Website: walmart
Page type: payment
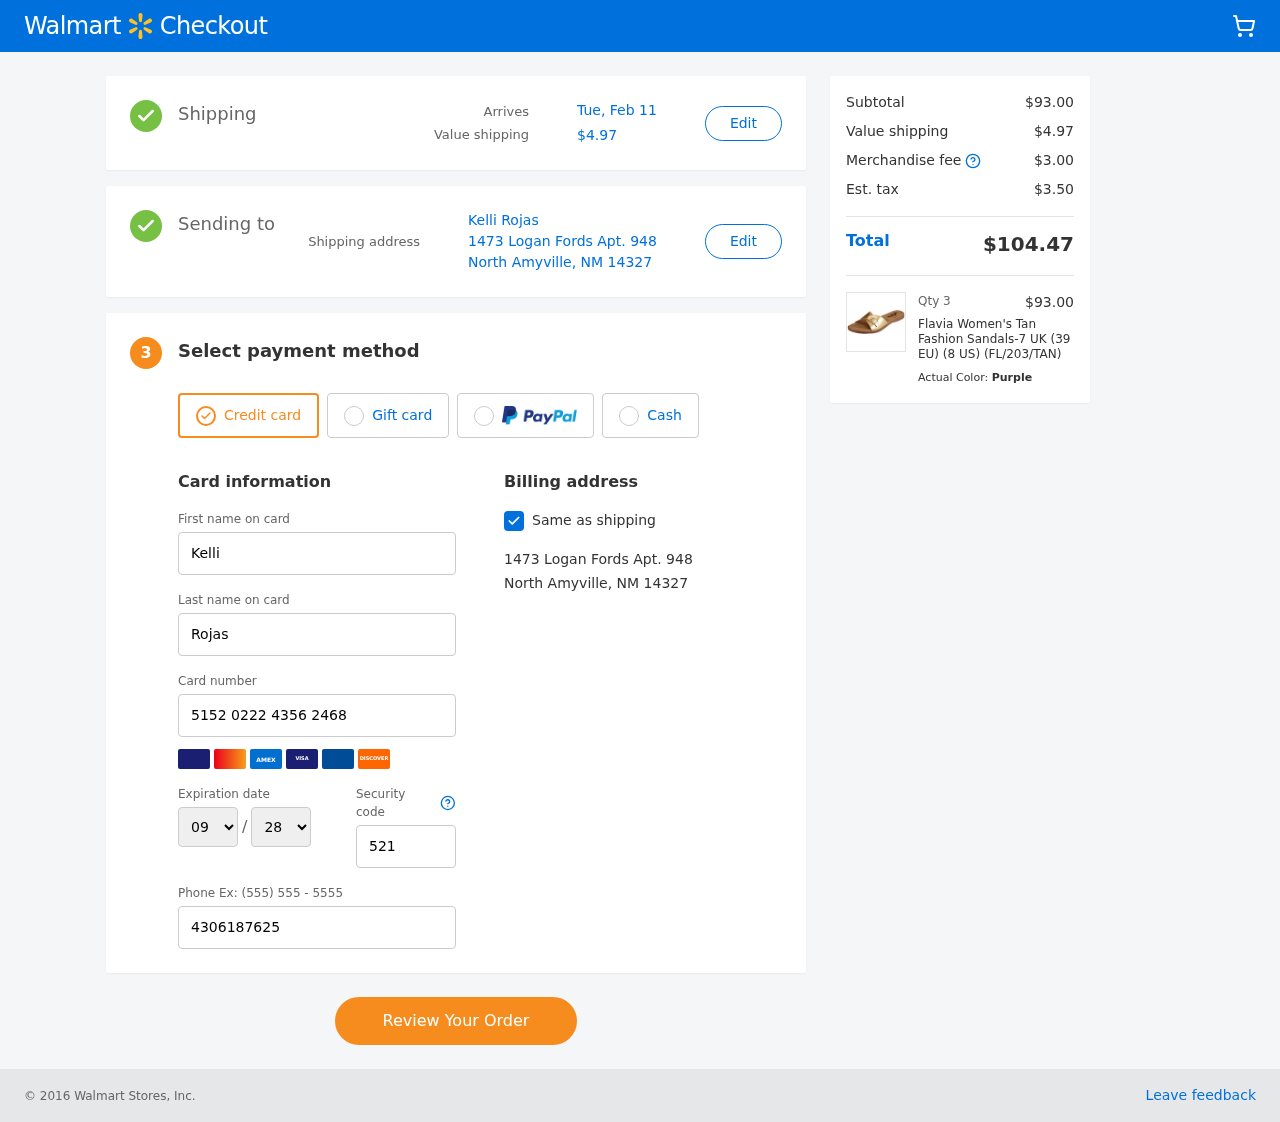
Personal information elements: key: PII_CARD_EXPIRY_MONTH
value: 09
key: PII_CARD_EXPIRY_YEAR
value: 28
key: PII_CITY_STATE_ZIP
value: North Amyville, NM 14327
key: PII_FULLNAME
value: Kelli Rojas
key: PII_STREET
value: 1473 Logan Fords Apt. 948
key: PII_FIRSTNAME
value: Kelli
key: PII_LASTNAME
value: Rojas
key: PII_CARD_NUMBER
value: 5152 0222 4356 2468
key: PII_CARD_CVV
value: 521
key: PII_PHONE
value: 4306187625
Product elements: key: PRODUCT1_NAME
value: Flavia Women's Tan Fashion Sandals-7 UK (39 EU) (8 US) (FL/203/TAN)
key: PRODUCT1_PRICE
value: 31
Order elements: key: ORDER_DELIVERY_DATE
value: Tue, Feb 11
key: ORDER_SHIPPING_COST
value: $4.97
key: ORDER_SUBTOTAL
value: $93.00
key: ORDER_MERCHANDISE_FEE
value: $3.00
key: ORDER_TAX
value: $3.50
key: ORDER_TOTAL
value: $104.47
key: ORDER_NUM_ITEMS
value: Qty 3